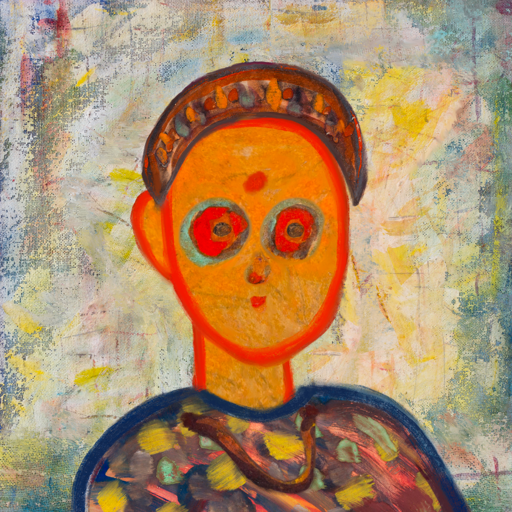
Background: Irani, Head And Neck Front: Sisters, Face Front: Sisters, Bust: Mother_And_Son_Mother, Hair Front: Blank, Head Accessory: Hypocrite, Second Necklace: Comrade, Necklace: Blank, Baby: Blank